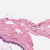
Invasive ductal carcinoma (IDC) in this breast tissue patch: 0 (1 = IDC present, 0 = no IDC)